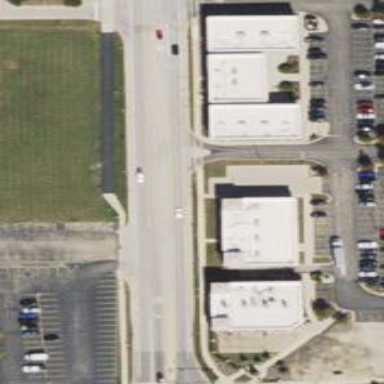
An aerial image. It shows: Footway with asphalt surface and crossing.